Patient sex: M
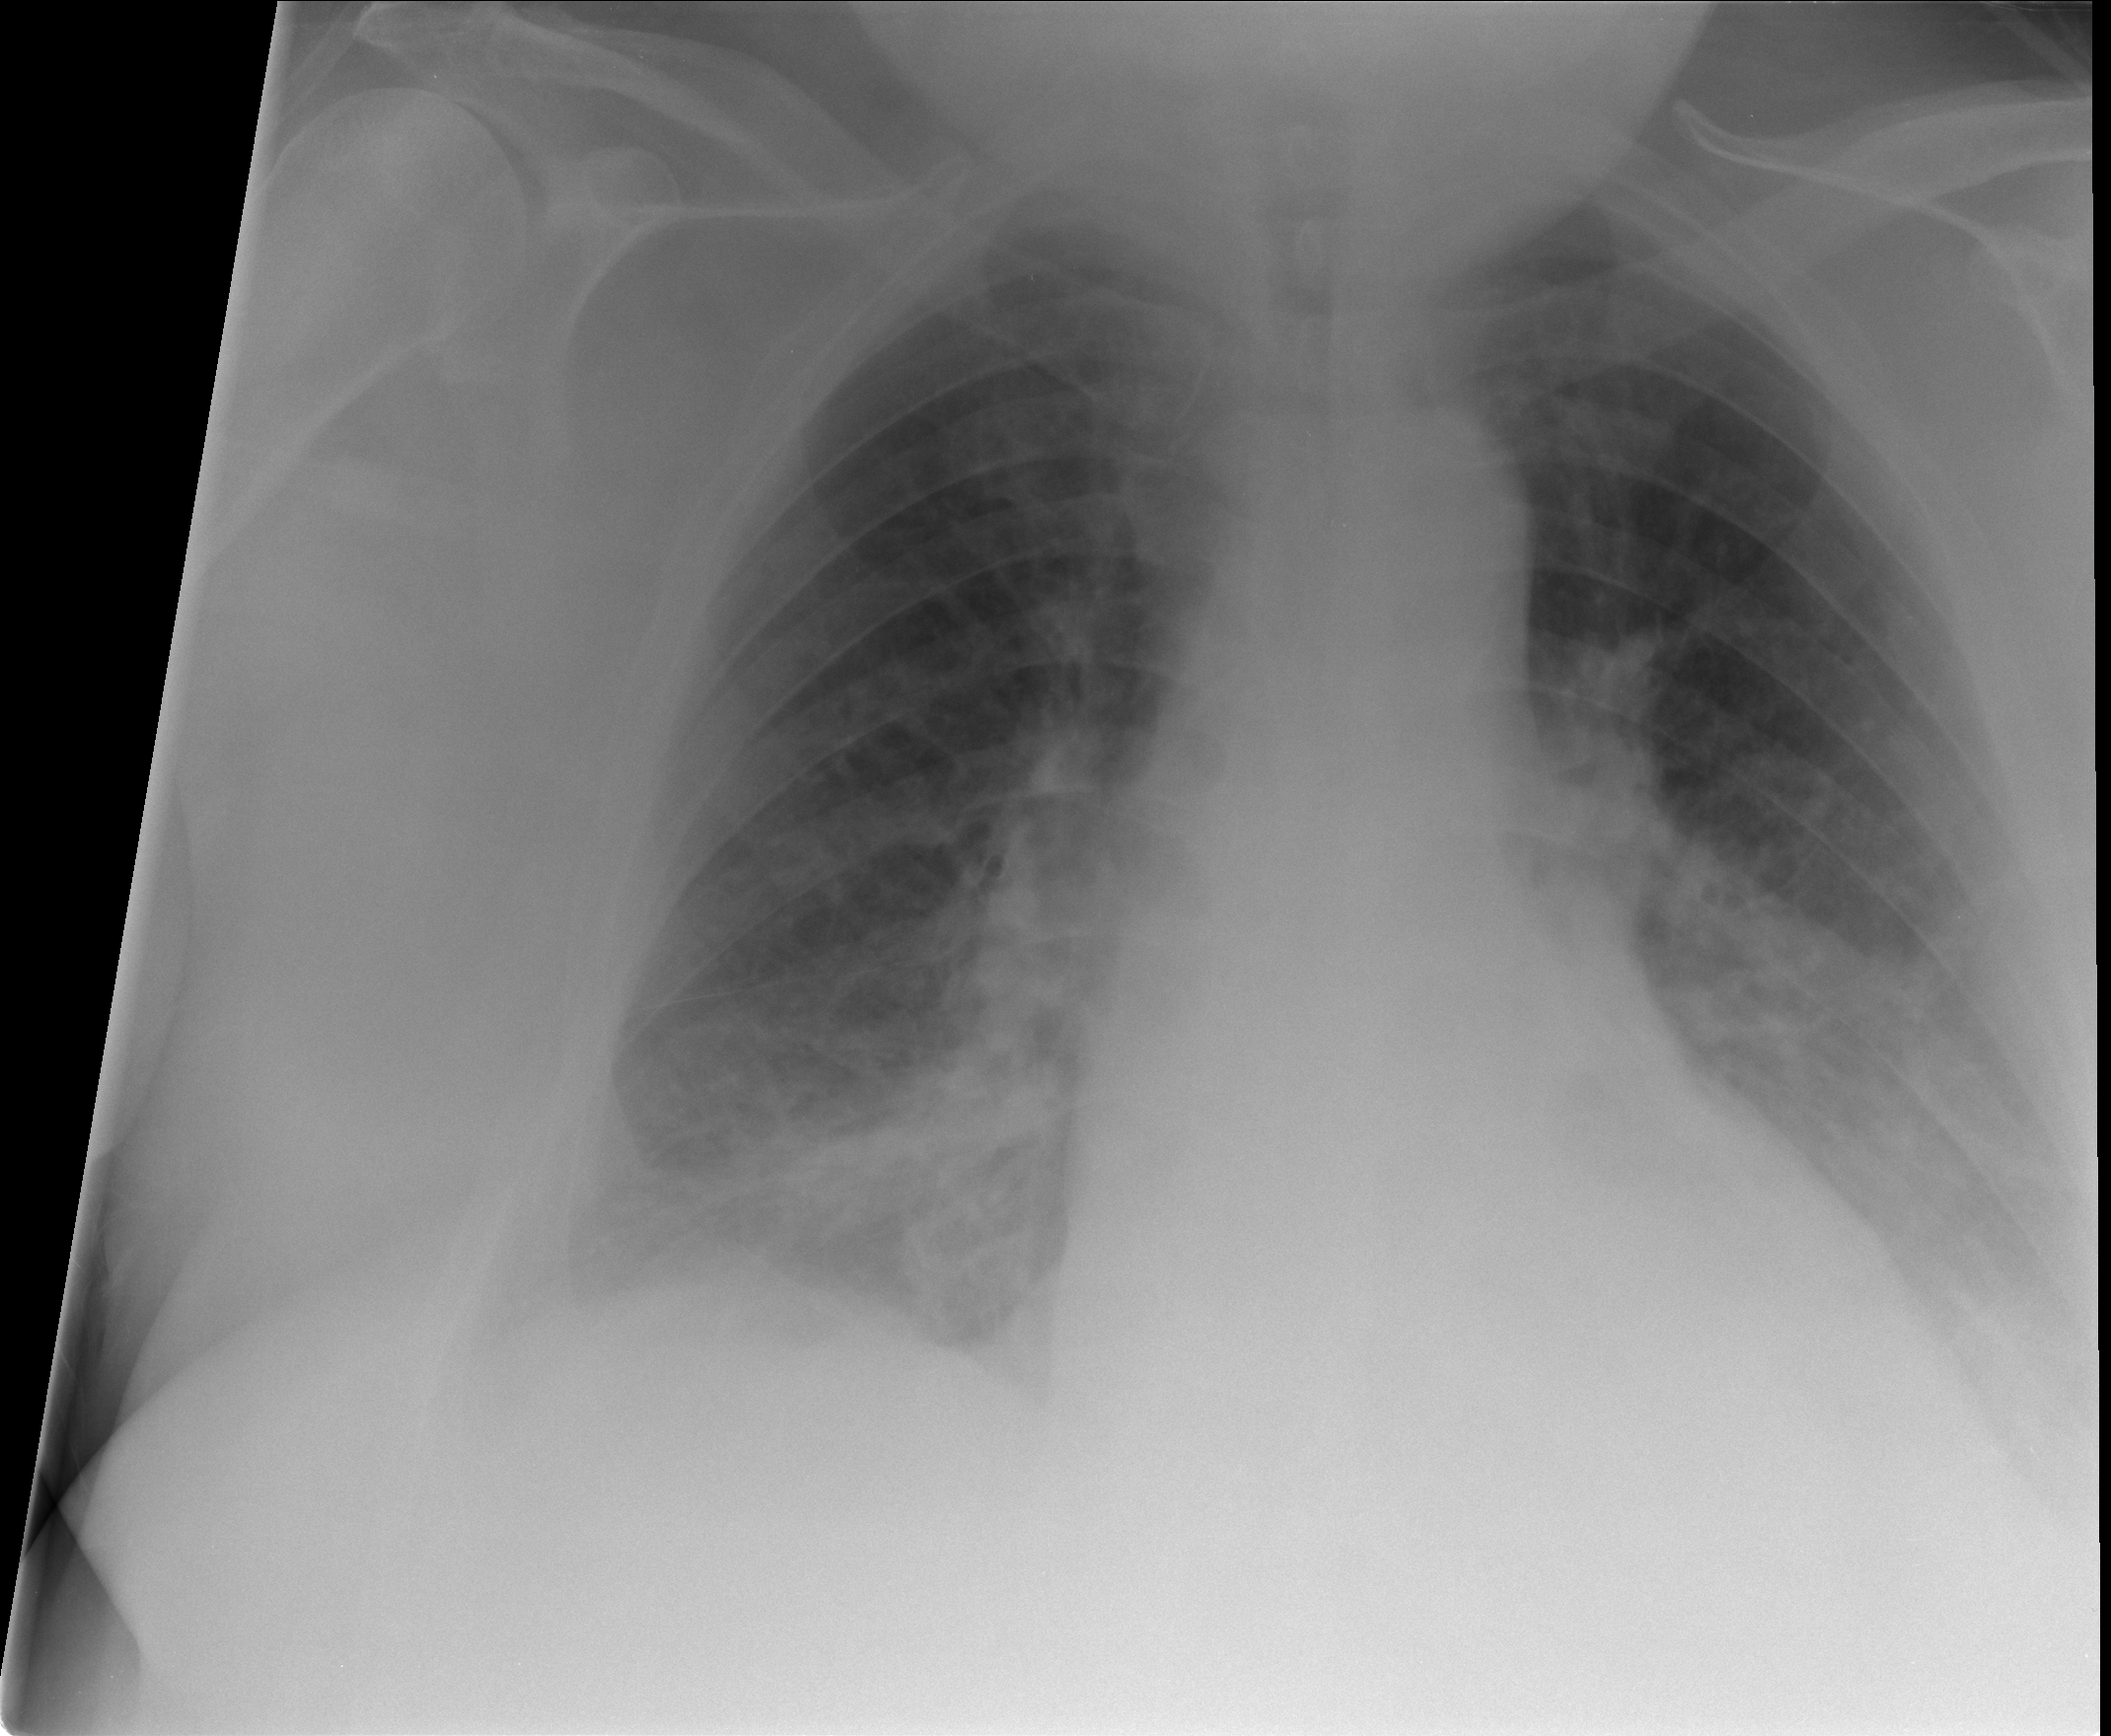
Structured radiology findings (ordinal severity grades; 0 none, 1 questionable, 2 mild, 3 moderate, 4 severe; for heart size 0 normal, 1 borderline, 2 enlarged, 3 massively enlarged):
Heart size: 2
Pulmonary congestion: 2
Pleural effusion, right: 2
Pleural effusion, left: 2
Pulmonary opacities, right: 2
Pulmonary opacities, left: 0
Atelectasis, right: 2
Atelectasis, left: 2